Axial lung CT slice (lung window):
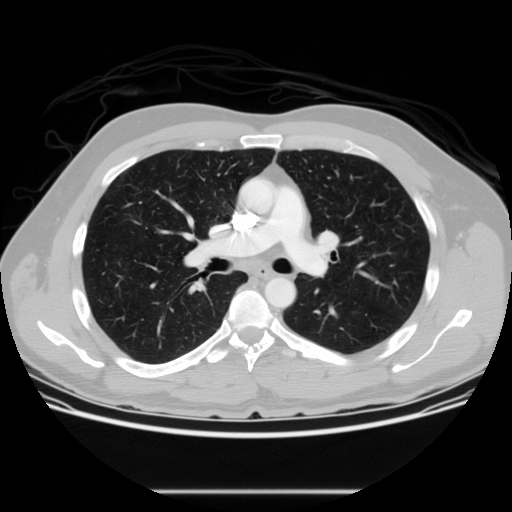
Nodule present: no